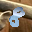
Label: 8